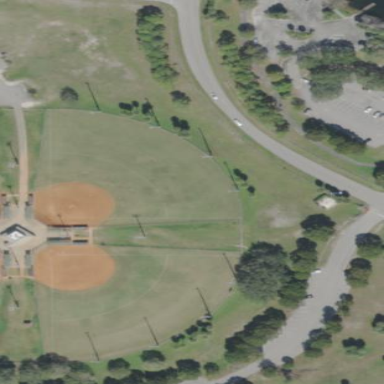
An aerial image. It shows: Baseball pitch enclosed by fence.